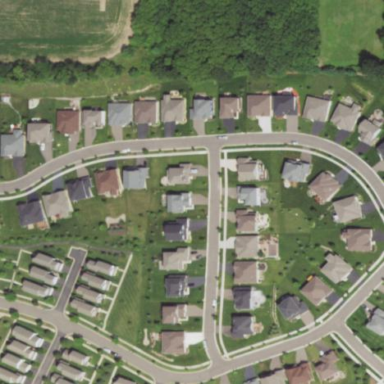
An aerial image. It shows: Single-family residential area.